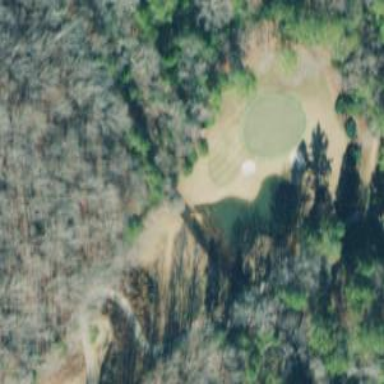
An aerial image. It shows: View of golf hole.